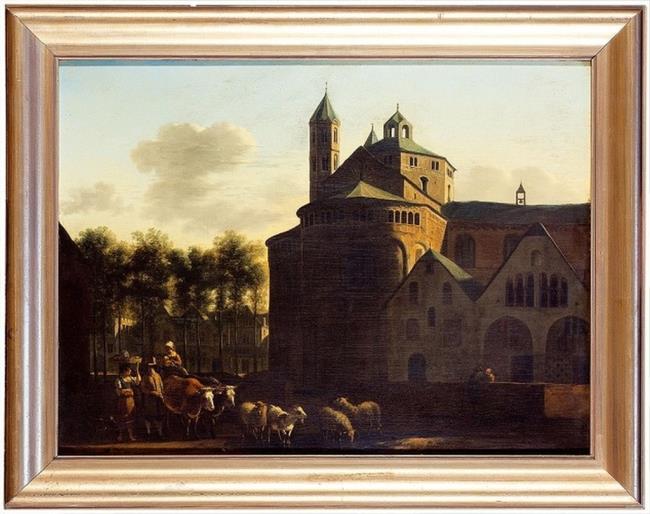
Title: View on the Church of the Holy Apostles and the Neumarkt in Cologne
Artist: Gerrit Berckheyde
Earliest date: 1670
Latest date: 1690
Genre: painting
Iconography: cattle
Keywords: cityscape, Romanesque, church, ox, sheep, wagon, topography